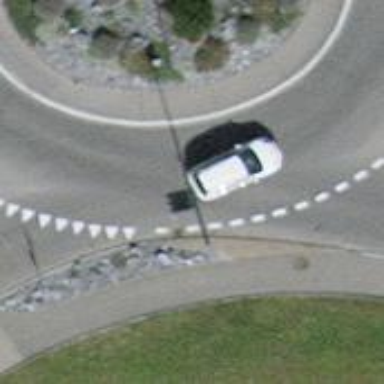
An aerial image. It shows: Secondary road with asphalt surface leading to roundabout.